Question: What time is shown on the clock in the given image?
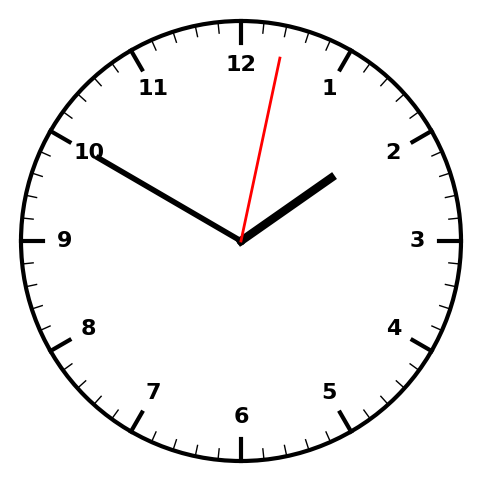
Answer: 01:50:02